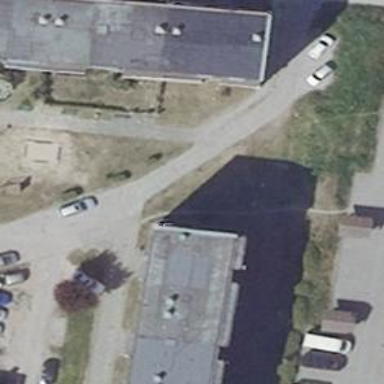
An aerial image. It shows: Concrete driveway made of plates.